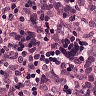
Metastatic tissue present: yes